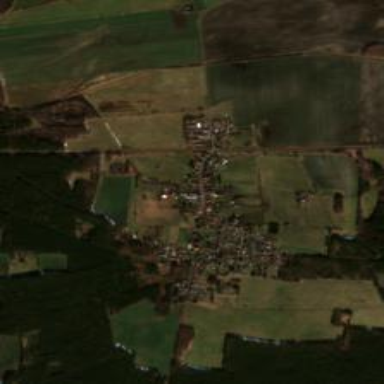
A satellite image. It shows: Village.